Question: I have set up an SFS 2X server on the LAN and server-side OS is Mac OS X.. I am trying to host this (<URL> on the server that is accessible through the web browser across the LAN. But I am getting an error. Screen shot is attached.
-- I am making sure that I am entering the correct server-side IP address and port in the "ConnectionGUI.cs" script (that comes with the example).
PS, I am able to run administration utility on other computers on the LAN besides my server.
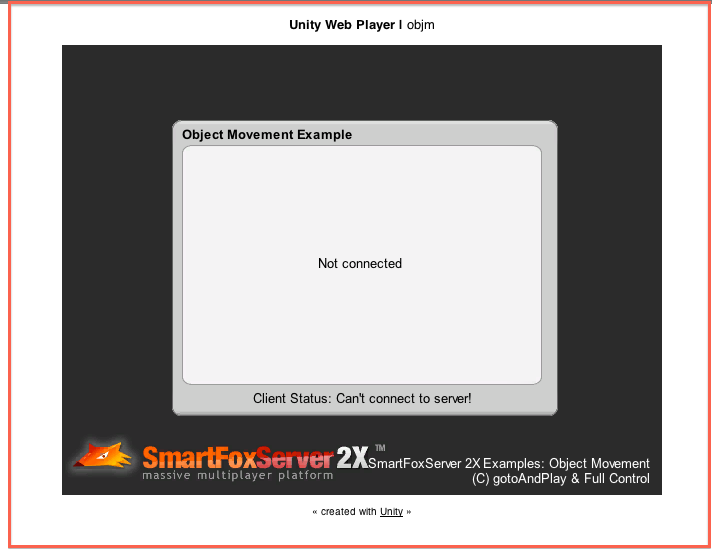
Answer: Is the SmartFox server running on the same computer? Or a different one?
If it's running on a different one, make sure it's listening to its external IP address (not 127.0.0.1) and check if the firewall is allowing traffic through 9933.